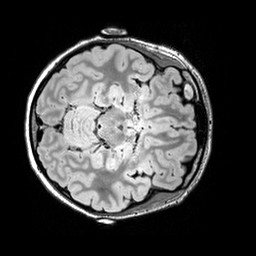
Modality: FLAIR
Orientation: axial
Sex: female
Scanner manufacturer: siemens
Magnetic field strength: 3 T
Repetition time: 5 s
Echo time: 0.395 s